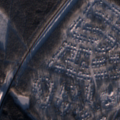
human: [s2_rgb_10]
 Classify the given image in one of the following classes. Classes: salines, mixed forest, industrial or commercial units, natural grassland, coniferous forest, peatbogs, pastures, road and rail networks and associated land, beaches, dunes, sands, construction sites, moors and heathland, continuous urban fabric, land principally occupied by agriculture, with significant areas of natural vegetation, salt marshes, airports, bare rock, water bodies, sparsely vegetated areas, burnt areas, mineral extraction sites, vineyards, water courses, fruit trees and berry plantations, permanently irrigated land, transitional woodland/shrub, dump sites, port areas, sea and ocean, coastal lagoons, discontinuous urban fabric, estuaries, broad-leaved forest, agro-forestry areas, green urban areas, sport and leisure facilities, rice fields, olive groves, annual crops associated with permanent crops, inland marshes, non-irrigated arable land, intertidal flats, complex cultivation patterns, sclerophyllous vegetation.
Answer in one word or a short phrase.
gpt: discontinuous urban fabric, coniferous forest